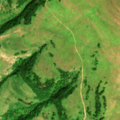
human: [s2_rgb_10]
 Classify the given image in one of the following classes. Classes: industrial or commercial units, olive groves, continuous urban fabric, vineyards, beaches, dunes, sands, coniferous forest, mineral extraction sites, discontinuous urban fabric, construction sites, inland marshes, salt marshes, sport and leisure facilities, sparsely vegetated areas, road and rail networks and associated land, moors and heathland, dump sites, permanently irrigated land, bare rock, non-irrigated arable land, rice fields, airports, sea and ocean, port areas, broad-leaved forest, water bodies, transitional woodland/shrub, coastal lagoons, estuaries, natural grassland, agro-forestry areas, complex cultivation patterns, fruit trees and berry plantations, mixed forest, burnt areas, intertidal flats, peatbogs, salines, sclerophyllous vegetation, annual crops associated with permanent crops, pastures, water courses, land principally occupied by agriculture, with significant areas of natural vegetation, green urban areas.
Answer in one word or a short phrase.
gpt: natural grassland, transitional woodland/shrub